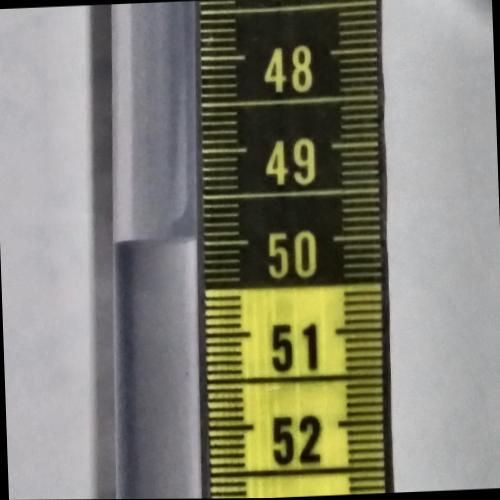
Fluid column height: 49.9 cm